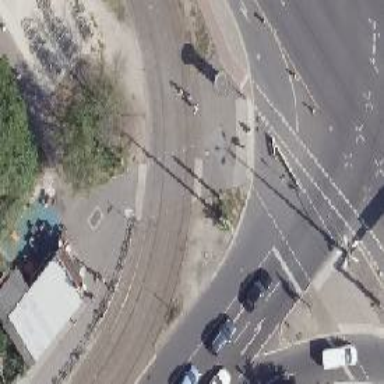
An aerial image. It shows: Uncontrolled tram railway crossing.